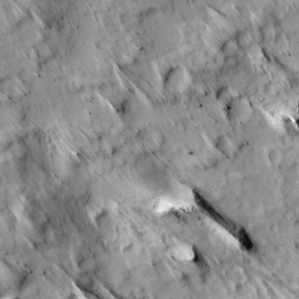
Label: non_frost